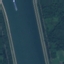
Label: River